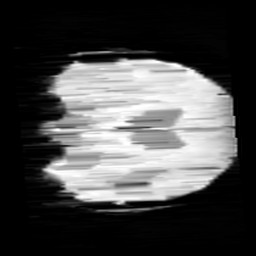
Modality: minIP
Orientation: coronal
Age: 10
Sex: female
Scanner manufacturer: siemens
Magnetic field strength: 3 T
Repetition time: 0.027 s
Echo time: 0.02 s